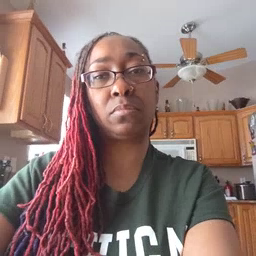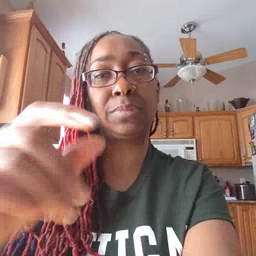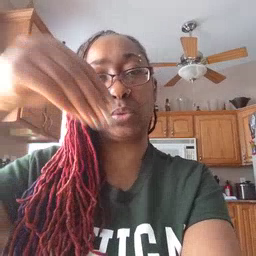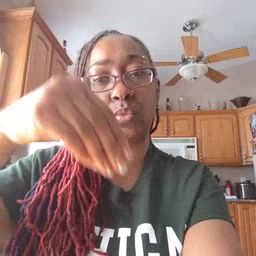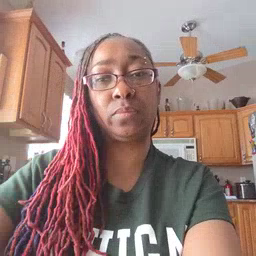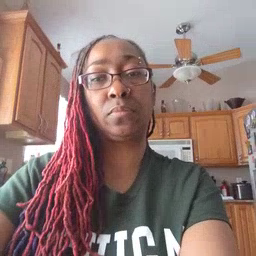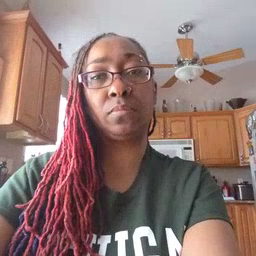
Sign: into